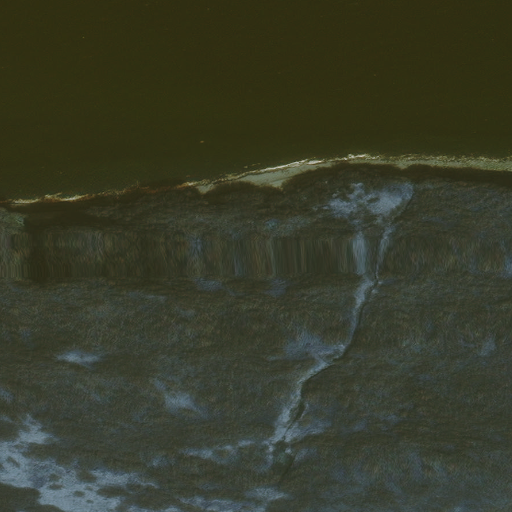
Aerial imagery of cape in Alaska named Bold Bluff Point containing only unknown